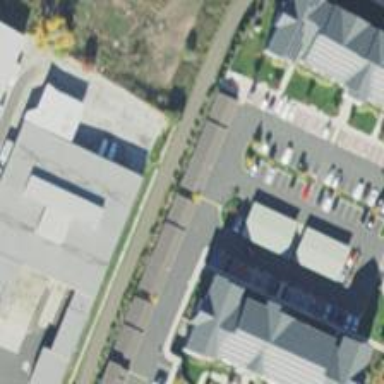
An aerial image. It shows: Living street.